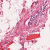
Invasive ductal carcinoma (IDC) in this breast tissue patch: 0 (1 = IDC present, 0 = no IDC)